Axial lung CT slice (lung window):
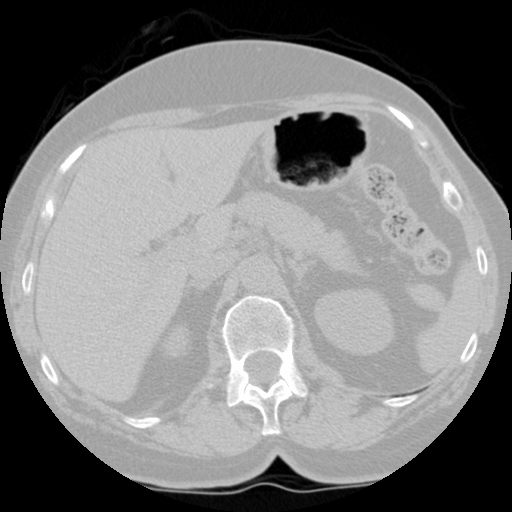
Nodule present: no